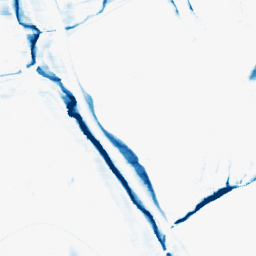
Category: morphological
Decomposition family: morphological_rect
Decomposition parameters: operation: closing
width: 20
height: 3
Upsampling method: edge_directed
Upsampling parameters: scale: 2
Upsampling scale: 2